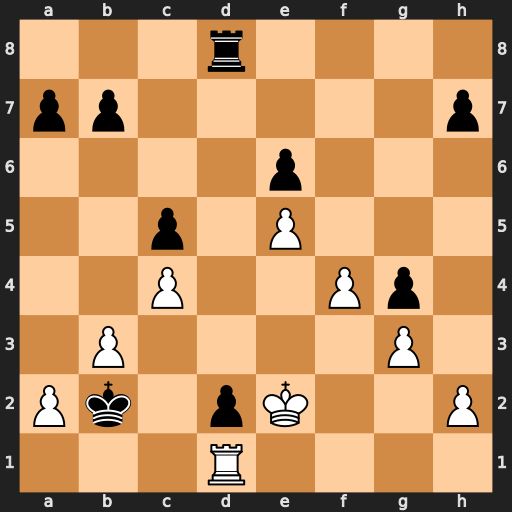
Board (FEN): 3r4/pp5p/4p3/2p1P3/2P2Pp1/1P4P1/Pk1pK2P/3R4
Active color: w
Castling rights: -
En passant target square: -
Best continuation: Rxd2+ Rxd2+ Kxd2